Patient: sex M, age 42
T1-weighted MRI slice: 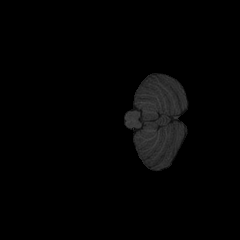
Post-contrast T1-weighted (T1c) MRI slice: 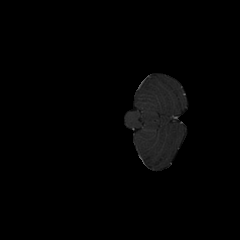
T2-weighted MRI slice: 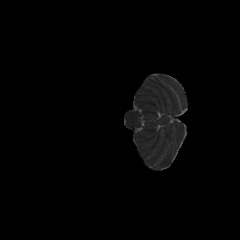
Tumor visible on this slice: no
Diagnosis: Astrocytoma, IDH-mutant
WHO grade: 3